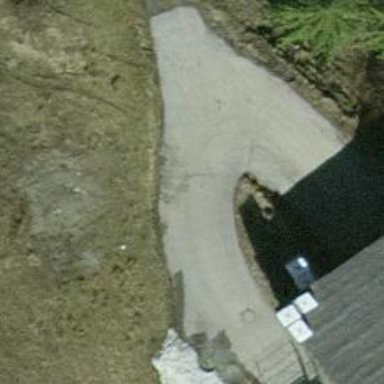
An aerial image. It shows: Alleyway designated as service road.